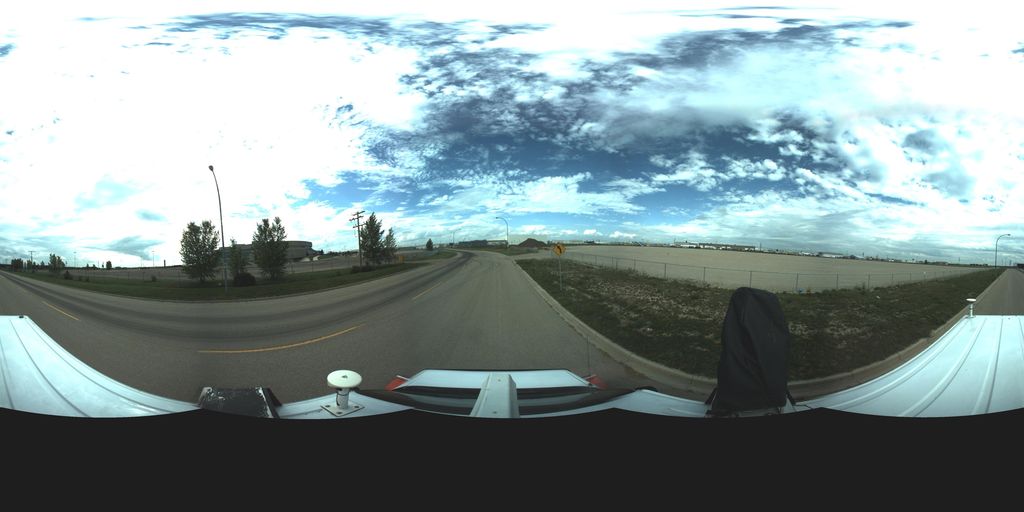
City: saskatoon